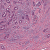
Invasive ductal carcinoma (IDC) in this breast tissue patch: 1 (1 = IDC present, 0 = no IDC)